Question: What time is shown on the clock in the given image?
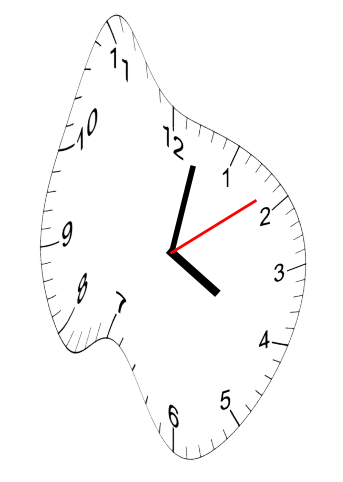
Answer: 04:02:09